Question: '''
<Employees>
<Employee>
<EmpId>1</EmpId>
<Name>Sam</Name>
<Sex>Male</Sex>
<Phone Type="Home"><PHONE></Phone>
<Phone Type="Work"><PHONE></Phone>
</Employee>
</Employees>
'''
---
'''
private void Window_Loaded(object sender, RoutedEventArgs e)
{
emplyeeDetails = XDocument.Load(Directory.GetParent(Directory.GetCurrentDirectory()).Parent.FullName + "\LinqToXml\Xmls\" + "Employees.xml");
var emplyees = from emp in emplyeeDetails.Descendants("Employee").Take(10)
orderby emp.Element("EmpId").Value ascending
select new
{
Id = emp.Element("EmpId").Value,
Name = emp.Element("Name").Value,
Sex = emp.Element("Sex").Value,
WorkPhone=emp.Element("Phone").Attribute("Type").Value,
HomePhone = emp.Element("Phone").Attribute("Type").Value,
};
DgrdEmployeeDetails.ItemsSource = emplyees.ToList();
}
'''
Using the code above, I can get the result below:

But I need the column 'WorkPhone''s value '<PHONE>' instead of 'Home' and the column 'HomePhone''s value '<PHONE>' instead of 'Home'.
What should I do for that?
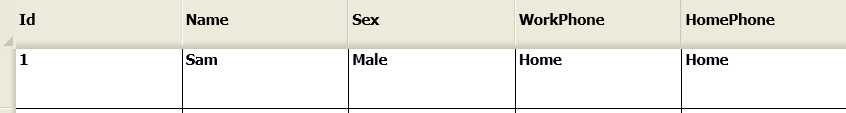
Answer: Use the 'Where' method:
For the phone number:
'''
emp.Elements("Phone").Single(phoneElement => phoneElement.Attribute("Type").Value == "Home").Value
'''
For the phone number:
'''
emp.Elements("Phone").Single(phoneElement => phoneElement.Attribute("Type").Value == "Work").Value
'''
- 'emp.Elements("Phone")''emp'- 'Single'- 'phoneElement.Attribute("Type").Value'
Then, your code should be:
'''
var emplyees = from emp in emplyeeDetails.Descendants("Employee").Take(10)
orderby emp.Element("EmpId").Value ascending
select new
{
Id = emp.Element("EmpId").Value,
Name = emp.Element("Name").Value,
Sex = emp.Element("Sex").Value,
WorkPhone = emp.Elements("Phone").Single(phoneElement => phoneElement.Attribute("Type").Value == "Home").Value,
HomePhone = emp.Elements("Phone").Single(phoneElement => phoneElement.Attribute("Type").Value == "Work").Value,
};
'''
If the element 'emp' may have no phone or phone number, the above code will raise an exception in the 'Single'. To deal with this case you have to change your code to:
'''
(string)emp.Elements("Phone").SingleOrDefault(phoneElement => phoneElement.Attribute("Type").Value == "Home")
'''
'SingleOrDefault' will equal 'null' if no "Phone" element satisfy the condition and the 'string' cast on a 'XElement' is equivalent to 'XElement.Value'.